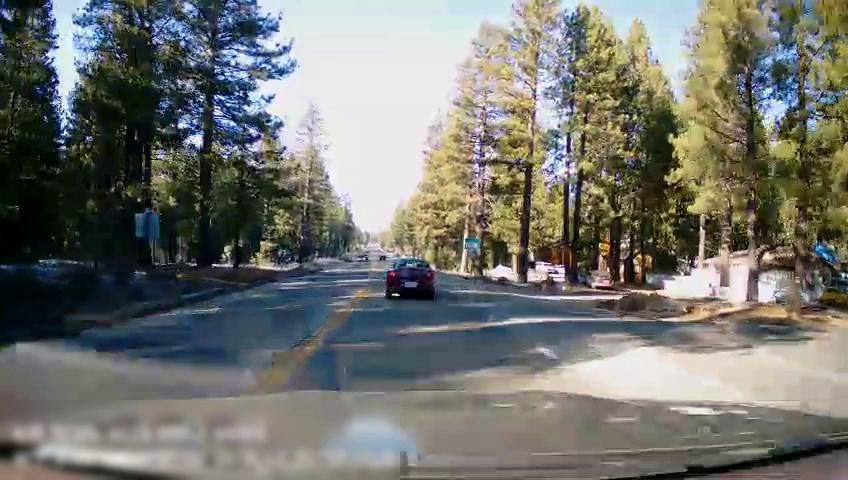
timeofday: Day
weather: Sunny
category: Drivable Space
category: Vehicles | Car
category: Vehicles | Car
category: Lanes | Opposite Lane
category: Lanes | Current Lane
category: Traffic | Signs